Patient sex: M
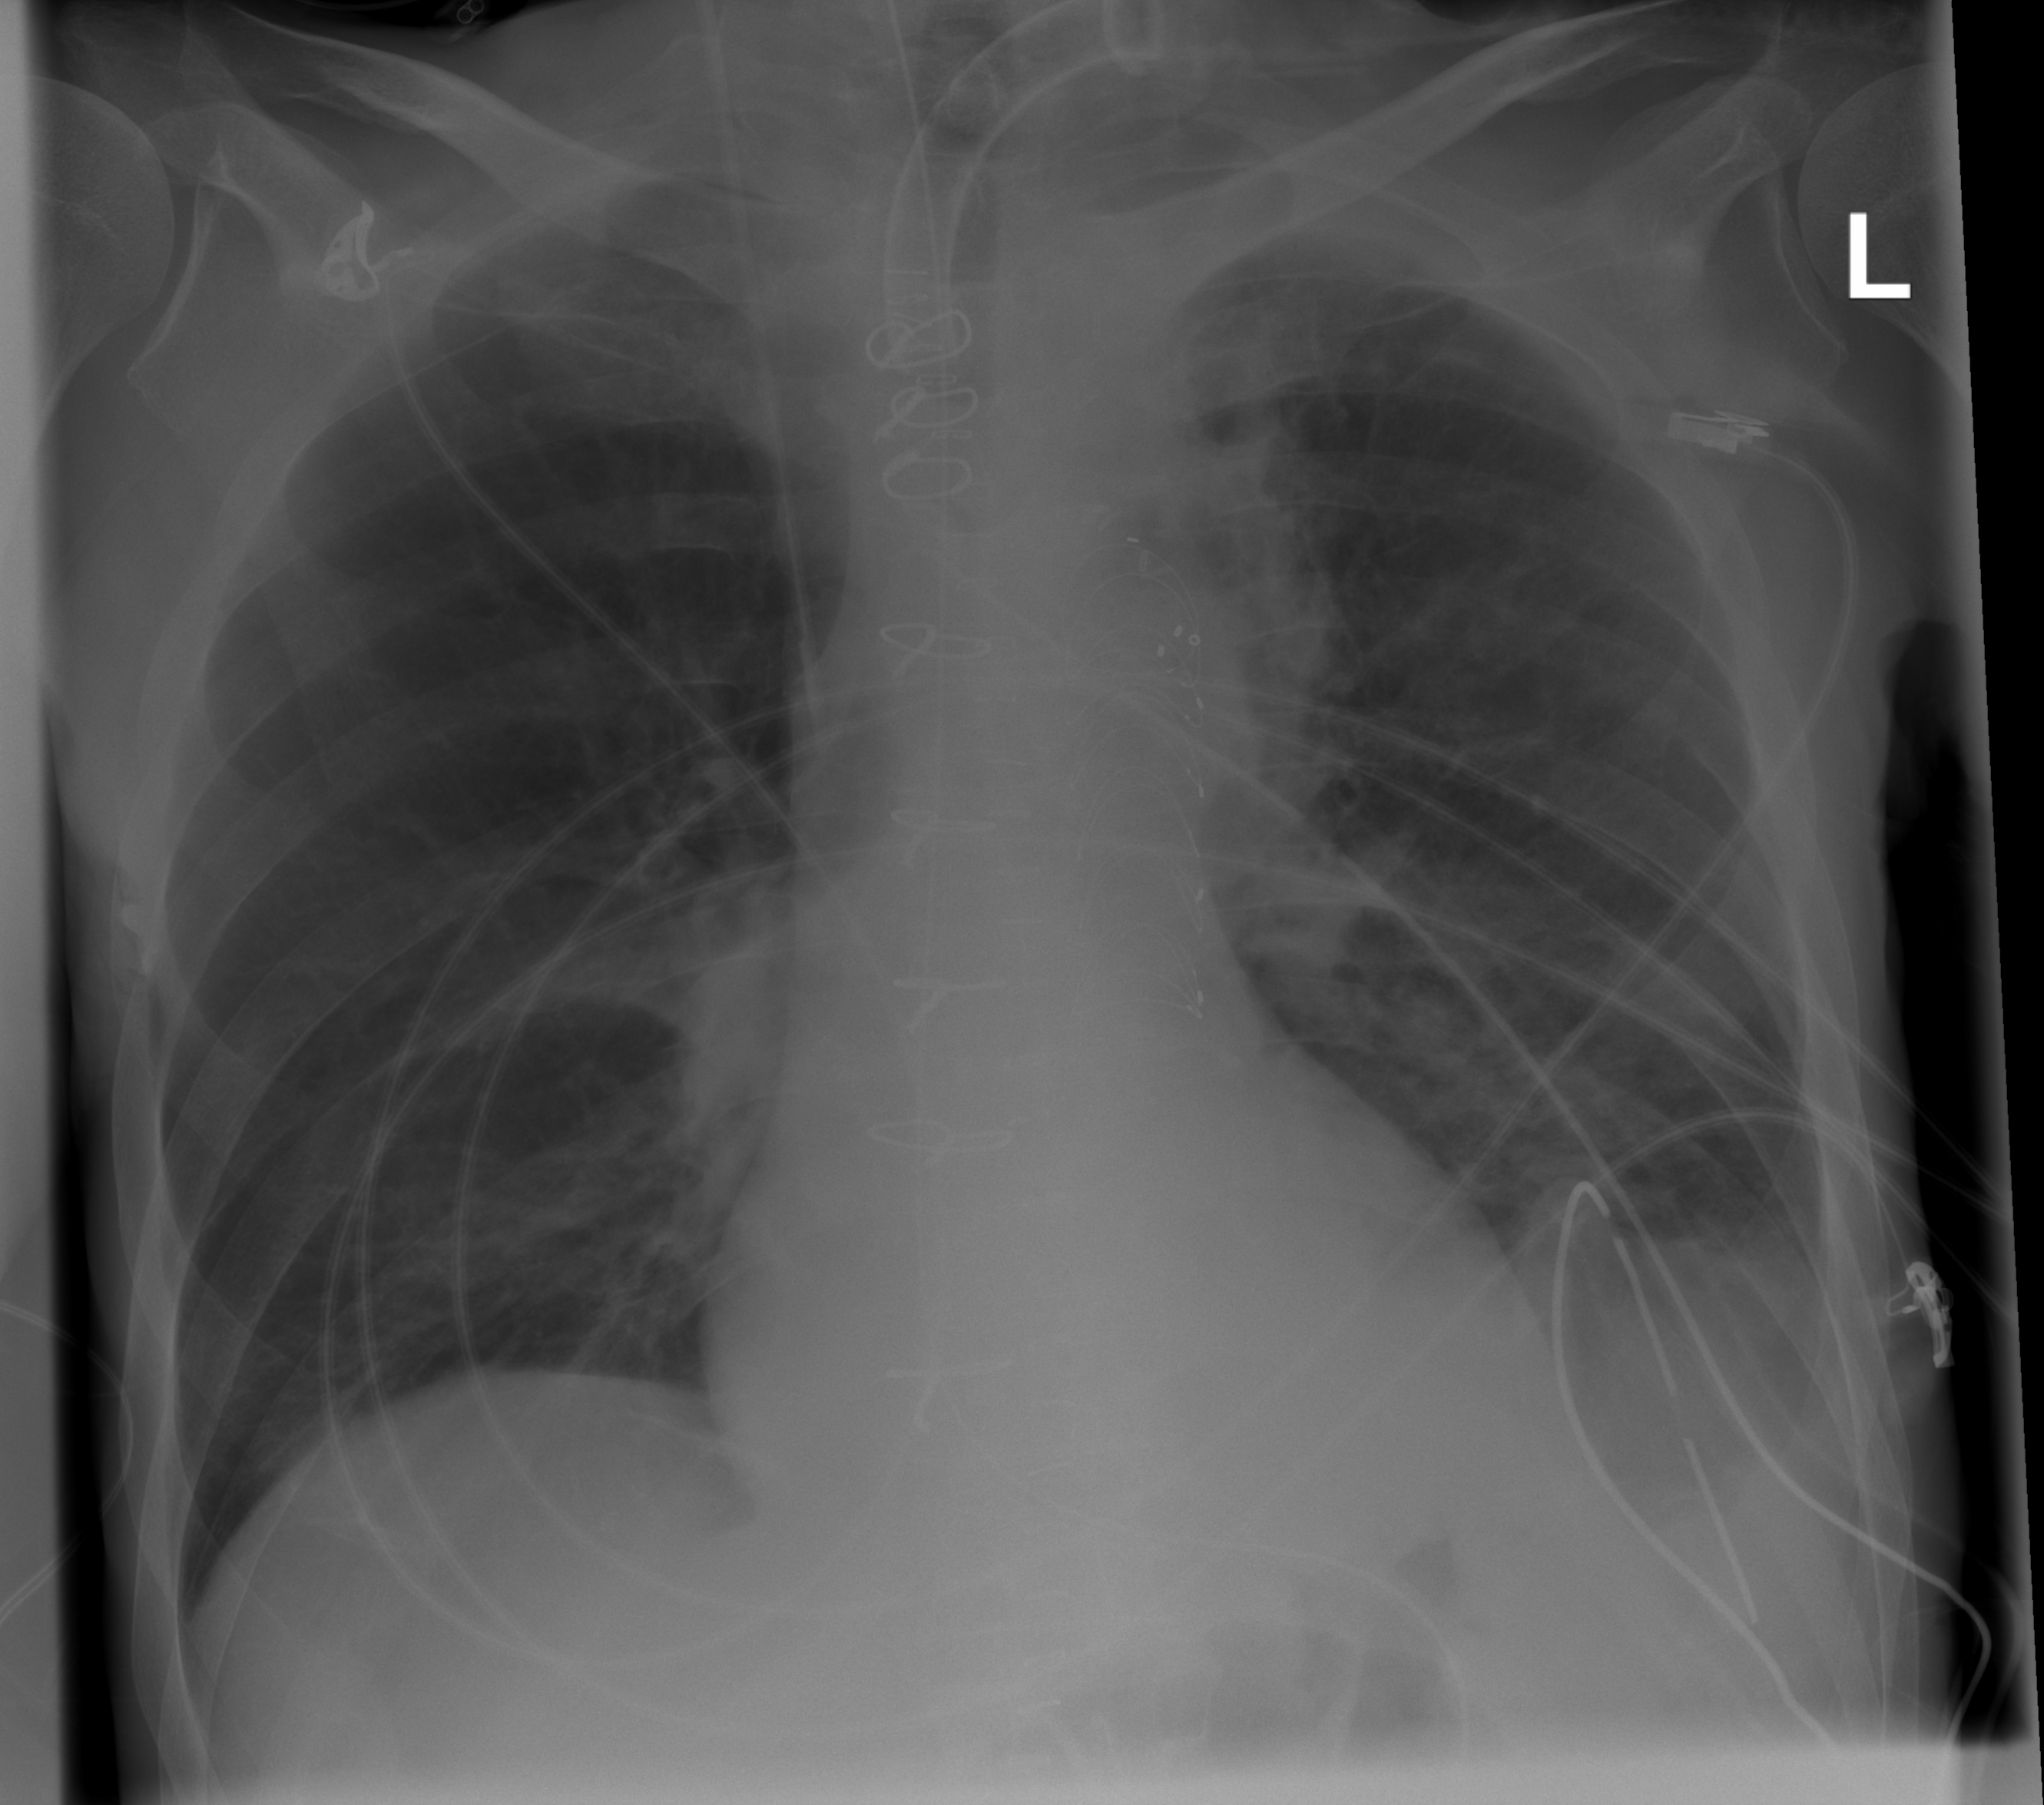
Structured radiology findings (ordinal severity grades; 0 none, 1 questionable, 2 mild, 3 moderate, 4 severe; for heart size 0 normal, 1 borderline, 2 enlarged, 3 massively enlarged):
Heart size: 2
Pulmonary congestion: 0
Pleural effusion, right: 0
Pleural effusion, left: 3
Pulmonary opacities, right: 0
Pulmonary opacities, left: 0
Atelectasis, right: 0
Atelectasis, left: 2